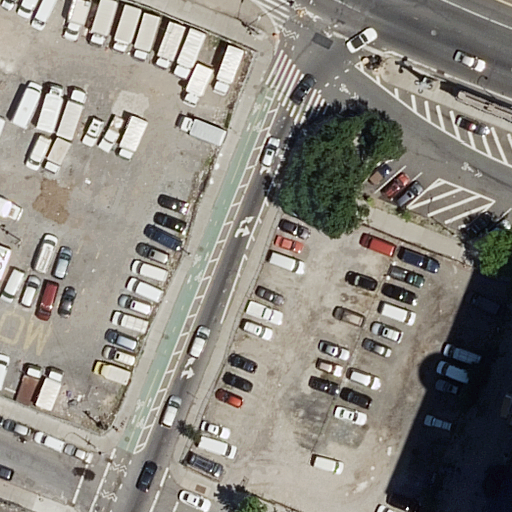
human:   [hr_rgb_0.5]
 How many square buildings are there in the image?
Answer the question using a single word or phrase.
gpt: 0

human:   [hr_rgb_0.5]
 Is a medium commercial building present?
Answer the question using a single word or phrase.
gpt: no

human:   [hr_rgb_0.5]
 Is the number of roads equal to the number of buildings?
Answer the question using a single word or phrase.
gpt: no

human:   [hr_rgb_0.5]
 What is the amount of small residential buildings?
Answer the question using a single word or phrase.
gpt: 0

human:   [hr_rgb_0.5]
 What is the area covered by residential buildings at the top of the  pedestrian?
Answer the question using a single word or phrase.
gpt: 0m2

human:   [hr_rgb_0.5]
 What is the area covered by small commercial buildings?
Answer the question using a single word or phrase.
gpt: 0m2

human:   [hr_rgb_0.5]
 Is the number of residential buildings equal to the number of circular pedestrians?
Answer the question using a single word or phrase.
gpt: no

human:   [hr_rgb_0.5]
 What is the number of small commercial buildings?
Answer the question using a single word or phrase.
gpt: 0

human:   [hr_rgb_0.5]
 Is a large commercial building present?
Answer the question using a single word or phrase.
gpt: no

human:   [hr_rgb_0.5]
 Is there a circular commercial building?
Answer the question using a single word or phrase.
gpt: no

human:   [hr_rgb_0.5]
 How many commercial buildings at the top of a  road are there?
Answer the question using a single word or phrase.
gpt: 0

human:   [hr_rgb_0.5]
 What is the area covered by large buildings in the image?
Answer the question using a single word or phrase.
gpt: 3063m2

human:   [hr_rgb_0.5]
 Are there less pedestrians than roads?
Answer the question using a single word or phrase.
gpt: yes

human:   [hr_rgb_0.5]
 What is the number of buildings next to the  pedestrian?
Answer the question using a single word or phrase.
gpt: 1

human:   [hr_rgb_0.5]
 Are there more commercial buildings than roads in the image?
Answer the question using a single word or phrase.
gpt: no

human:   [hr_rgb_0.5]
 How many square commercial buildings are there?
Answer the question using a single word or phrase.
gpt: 0

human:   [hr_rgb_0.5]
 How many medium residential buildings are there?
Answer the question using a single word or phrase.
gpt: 0

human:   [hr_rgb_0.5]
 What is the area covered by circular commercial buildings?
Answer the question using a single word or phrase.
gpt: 0m2

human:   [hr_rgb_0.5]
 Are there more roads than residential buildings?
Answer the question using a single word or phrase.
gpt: yes

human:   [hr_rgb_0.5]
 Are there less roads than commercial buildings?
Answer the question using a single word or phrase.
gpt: no

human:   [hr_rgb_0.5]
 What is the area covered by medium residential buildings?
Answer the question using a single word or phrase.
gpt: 0m2

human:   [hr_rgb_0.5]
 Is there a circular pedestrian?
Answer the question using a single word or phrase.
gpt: no

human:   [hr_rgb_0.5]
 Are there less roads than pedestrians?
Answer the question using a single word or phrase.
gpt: no

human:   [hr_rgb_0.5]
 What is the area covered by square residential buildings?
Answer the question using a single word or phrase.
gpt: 0m2

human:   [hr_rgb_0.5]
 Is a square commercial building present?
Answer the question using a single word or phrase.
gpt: no

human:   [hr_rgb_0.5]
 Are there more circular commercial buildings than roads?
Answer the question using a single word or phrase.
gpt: no

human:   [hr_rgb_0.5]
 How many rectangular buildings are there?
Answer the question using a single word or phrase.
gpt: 1

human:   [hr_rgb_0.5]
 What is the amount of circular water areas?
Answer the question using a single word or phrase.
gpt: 0

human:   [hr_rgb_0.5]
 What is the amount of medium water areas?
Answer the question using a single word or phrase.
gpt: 0

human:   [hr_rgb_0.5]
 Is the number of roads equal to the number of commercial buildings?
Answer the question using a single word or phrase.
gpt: no

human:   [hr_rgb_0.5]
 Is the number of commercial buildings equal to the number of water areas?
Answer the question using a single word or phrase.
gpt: yes

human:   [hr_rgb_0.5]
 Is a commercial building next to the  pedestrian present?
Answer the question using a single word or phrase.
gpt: no

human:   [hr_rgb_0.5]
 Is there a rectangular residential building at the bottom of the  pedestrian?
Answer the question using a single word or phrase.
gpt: yes

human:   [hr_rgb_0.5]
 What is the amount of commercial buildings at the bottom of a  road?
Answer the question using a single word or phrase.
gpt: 0

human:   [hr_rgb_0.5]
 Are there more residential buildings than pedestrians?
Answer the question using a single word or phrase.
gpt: no

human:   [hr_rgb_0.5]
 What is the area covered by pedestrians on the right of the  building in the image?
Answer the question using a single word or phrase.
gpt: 0m2